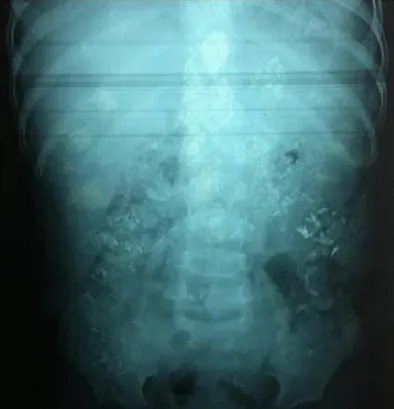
Abdomen X-ray: irregular punctate opacities mainly colic seat.
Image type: radiology (x_ray)